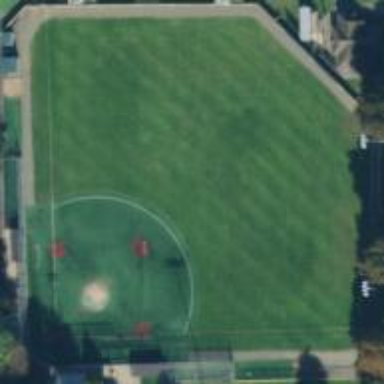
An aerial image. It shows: Baseball pitch for leisure land activities.